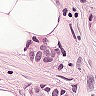
Metastatic tissue present: yes